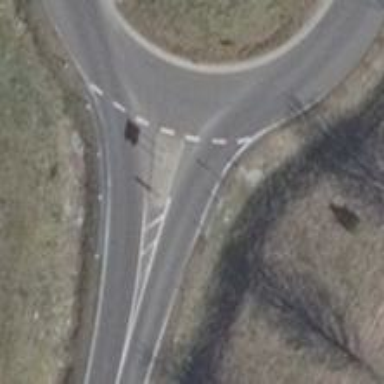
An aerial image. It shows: Secondary road with asphalt surface.